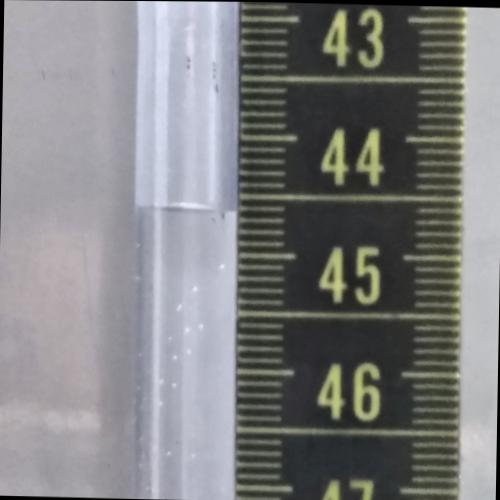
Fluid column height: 44.6 cm